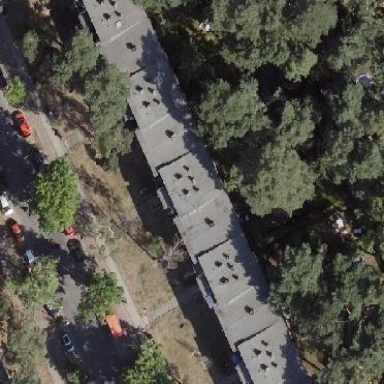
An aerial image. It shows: Apartment building with flat roof.